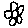
Label: flower